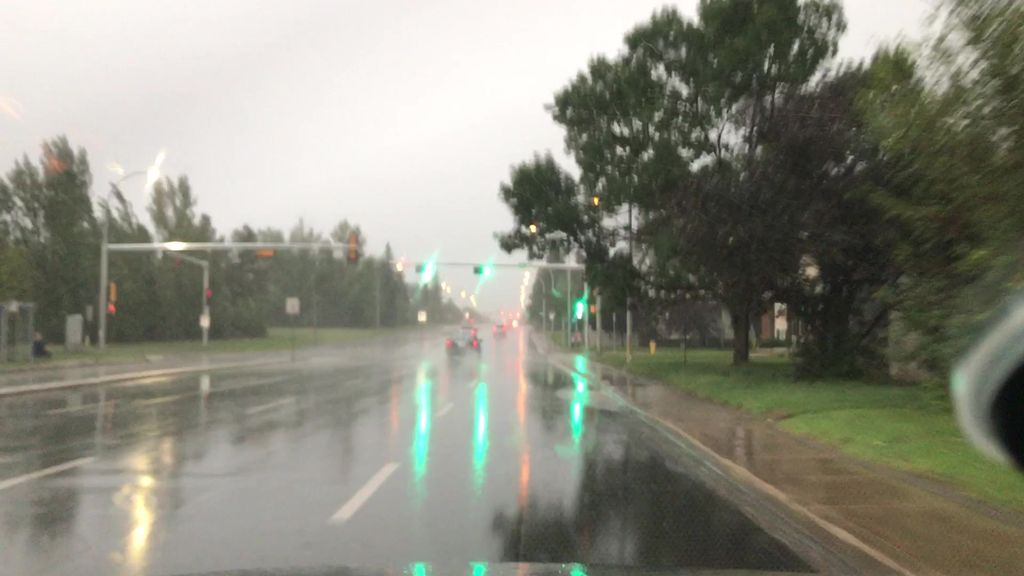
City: edmonton